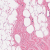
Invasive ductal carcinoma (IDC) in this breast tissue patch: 0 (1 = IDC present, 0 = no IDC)